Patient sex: F
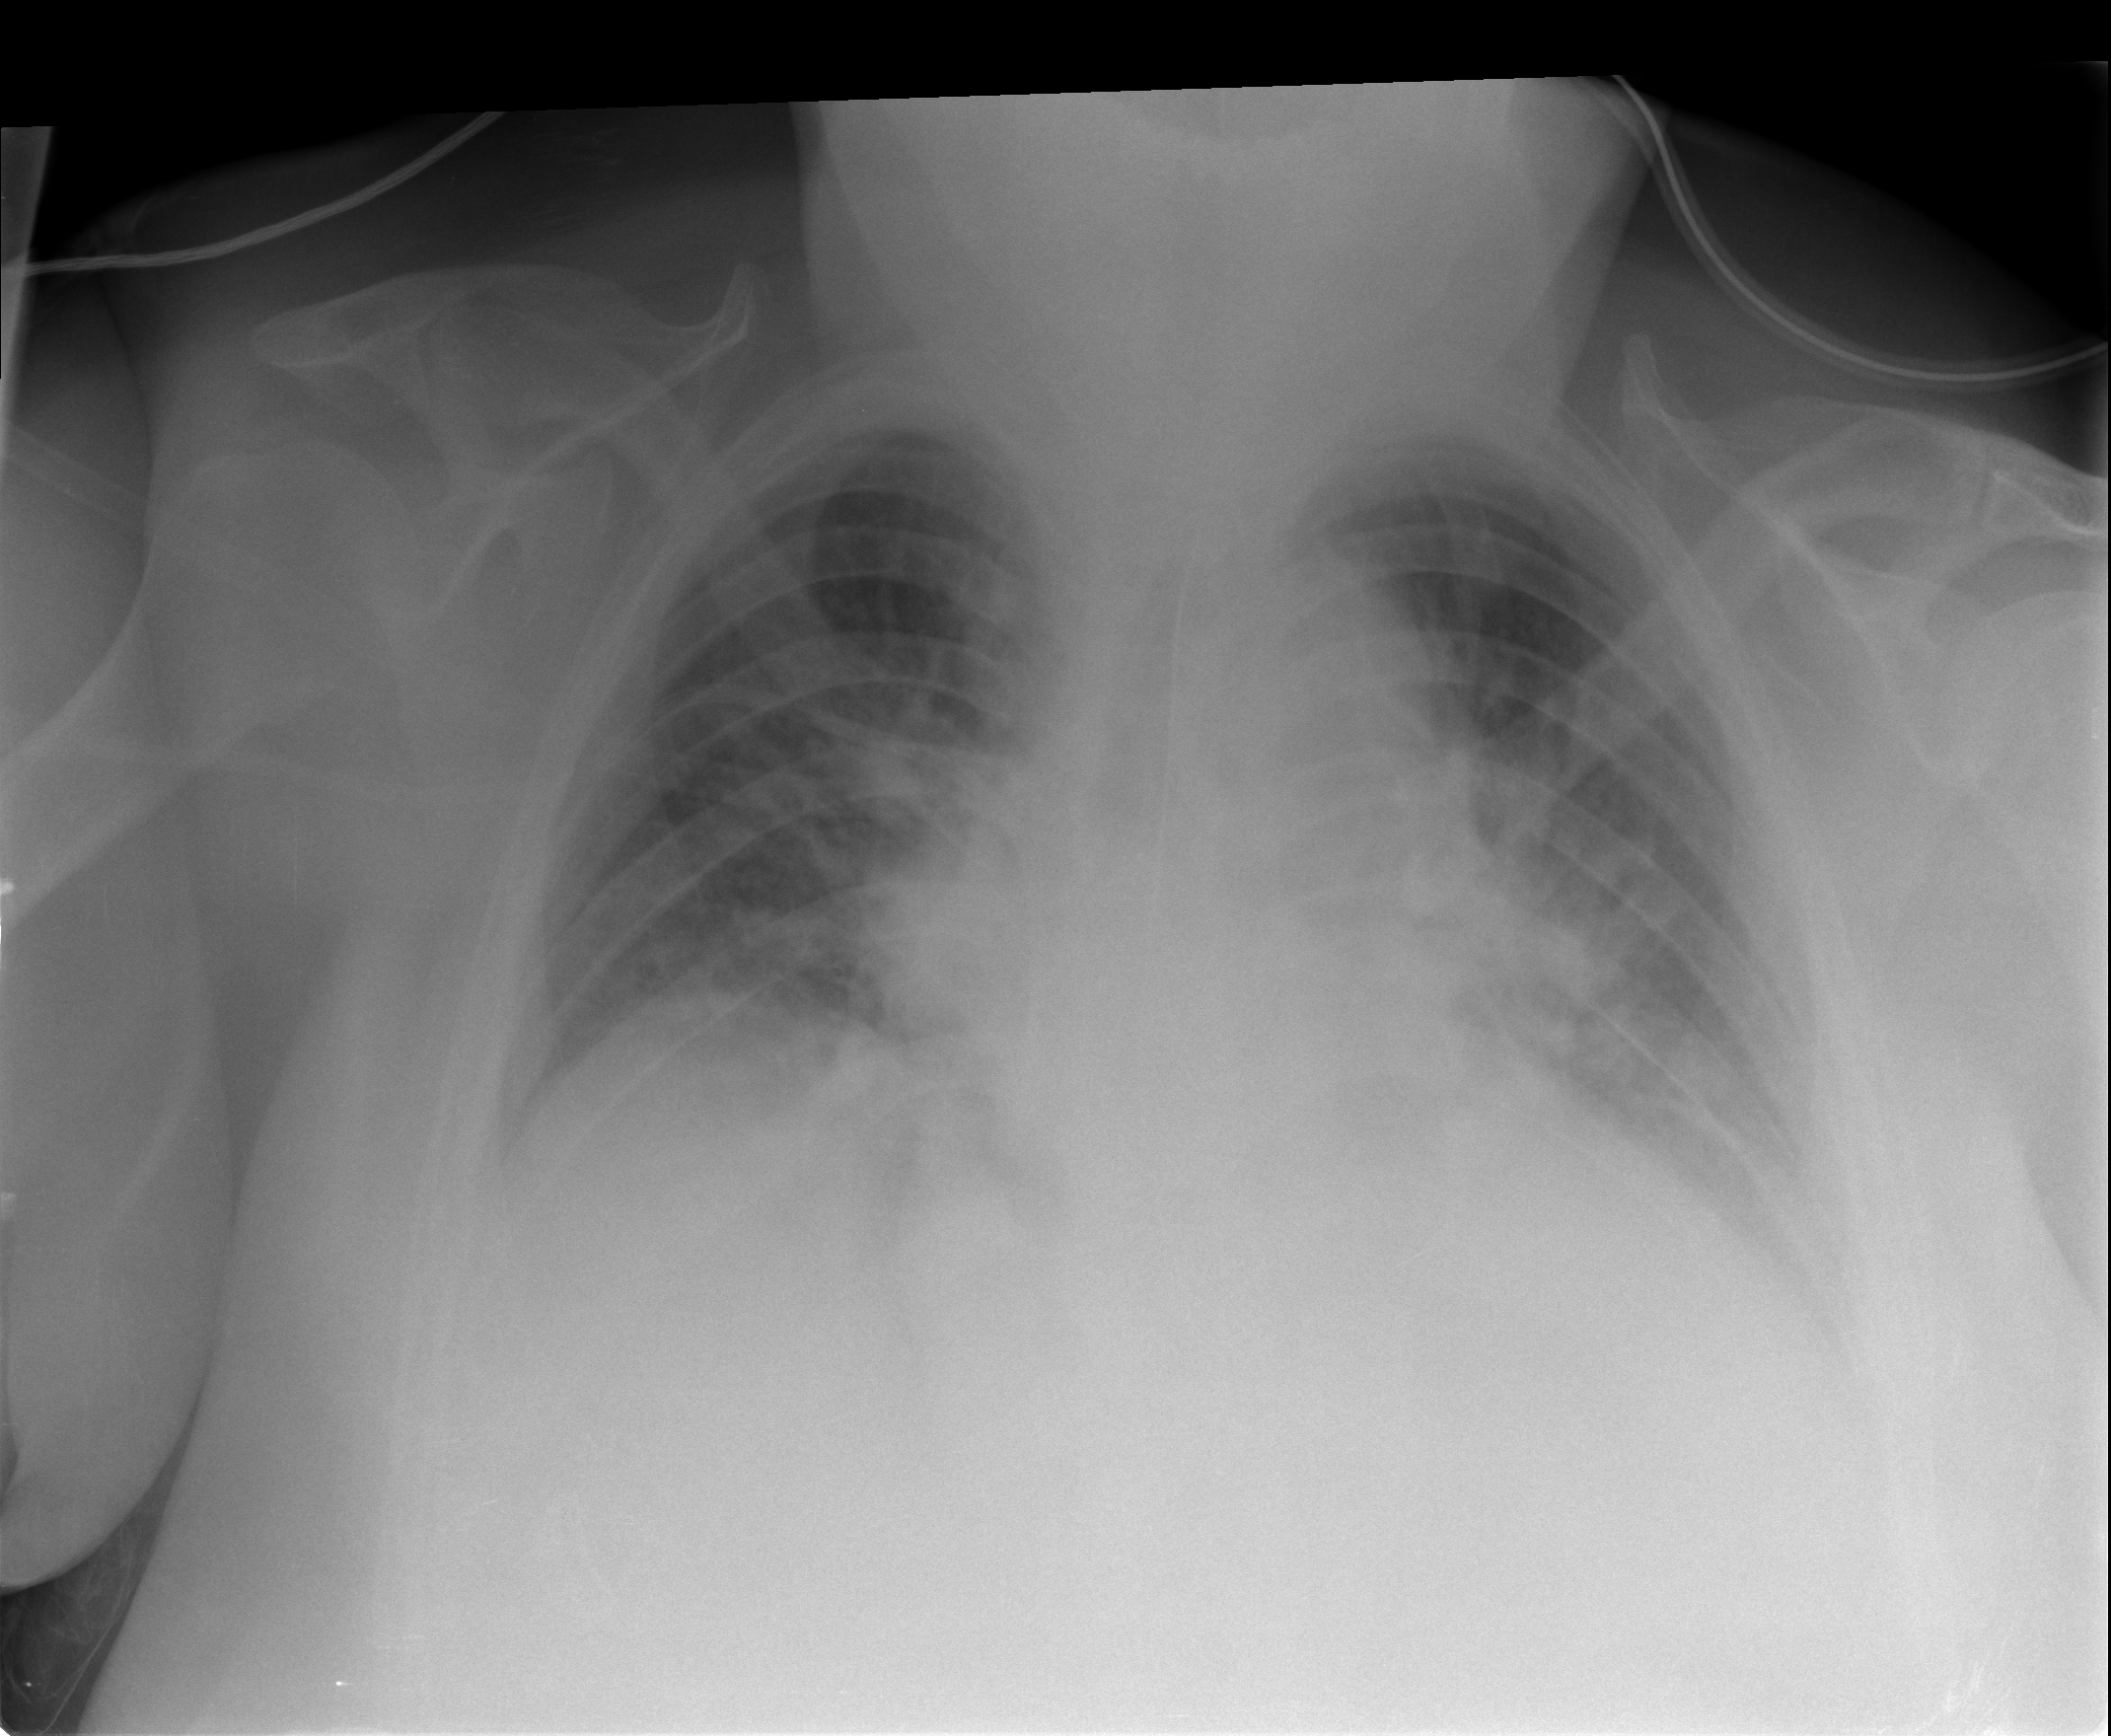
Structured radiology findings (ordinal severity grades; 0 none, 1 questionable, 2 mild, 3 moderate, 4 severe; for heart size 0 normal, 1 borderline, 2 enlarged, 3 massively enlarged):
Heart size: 0
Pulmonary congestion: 0
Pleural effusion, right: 0
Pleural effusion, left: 0
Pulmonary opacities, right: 0
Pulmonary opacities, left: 0
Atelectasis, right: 1
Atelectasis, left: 1